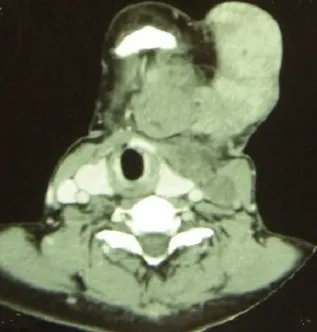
An axial CT scan view showing tethered skin and left jugulodigastric lymph node enlargement with central necrosis.
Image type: radiology (ct)